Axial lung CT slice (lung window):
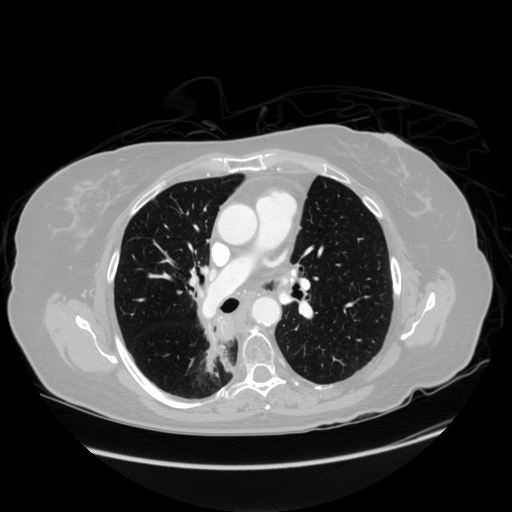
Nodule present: no